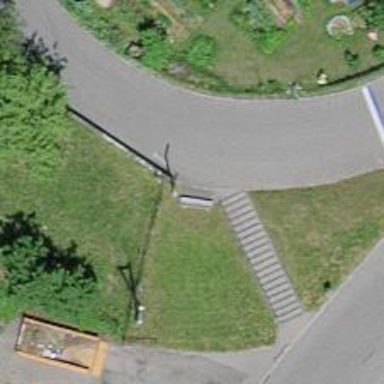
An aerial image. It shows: Bench for seating.